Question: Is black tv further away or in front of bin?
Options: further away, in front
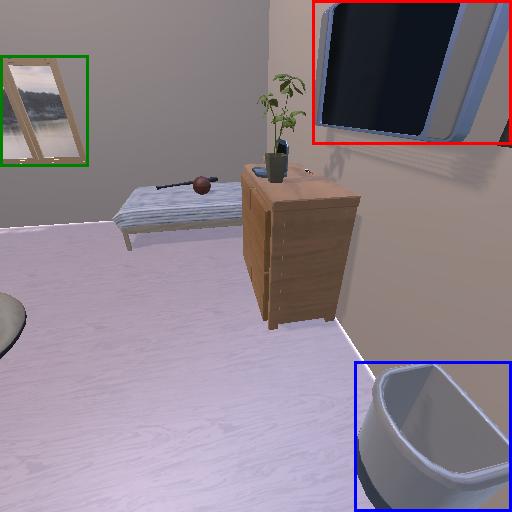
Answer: further away